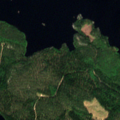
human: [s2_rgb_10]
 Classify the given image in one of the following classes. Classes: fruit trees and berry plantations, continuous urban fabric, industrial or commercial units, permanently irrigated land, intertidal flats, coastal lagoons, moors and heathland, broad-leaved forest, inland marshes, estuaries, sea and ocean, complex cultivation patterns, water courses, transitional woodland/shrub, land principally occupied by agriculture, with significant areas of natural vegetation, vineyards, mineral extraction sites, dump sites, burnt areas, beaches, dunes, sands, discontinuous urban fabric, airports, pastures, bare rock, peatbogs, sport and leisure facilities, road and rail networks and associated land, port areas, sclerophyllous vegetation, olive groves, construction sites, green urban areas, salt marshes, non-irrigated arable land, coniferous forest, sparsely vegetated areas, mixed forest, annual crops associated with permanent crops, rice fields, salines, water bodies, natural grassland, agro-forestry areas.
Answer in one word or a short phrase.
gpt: coniferous forest, mixed forest, water bodies